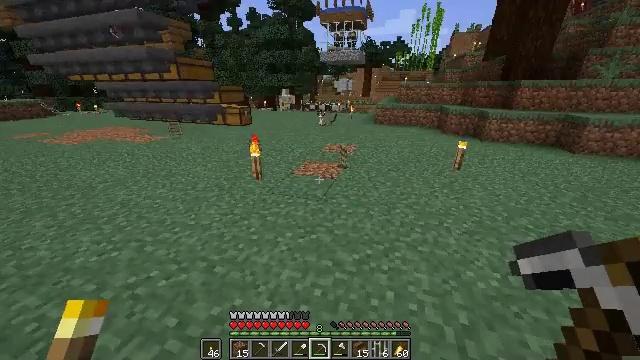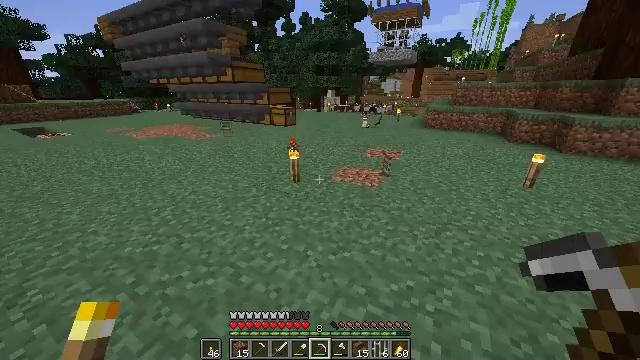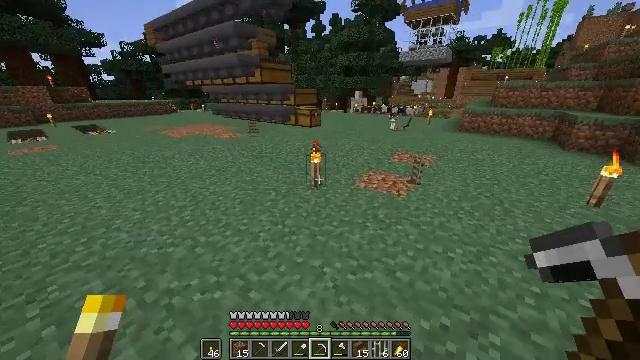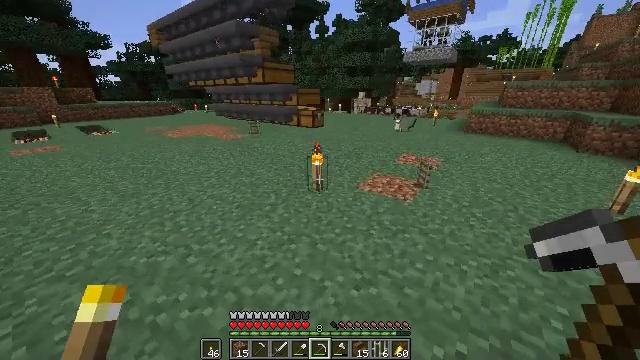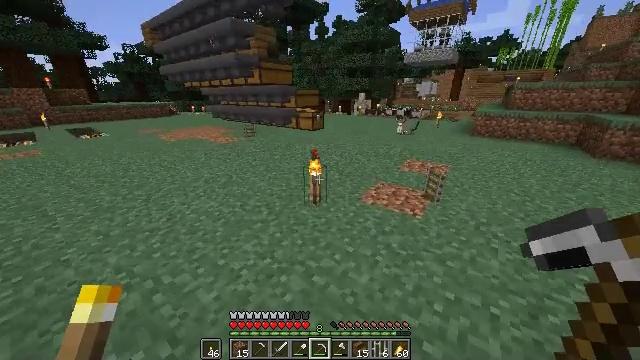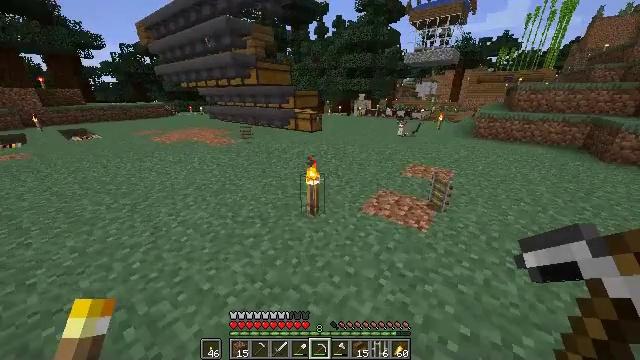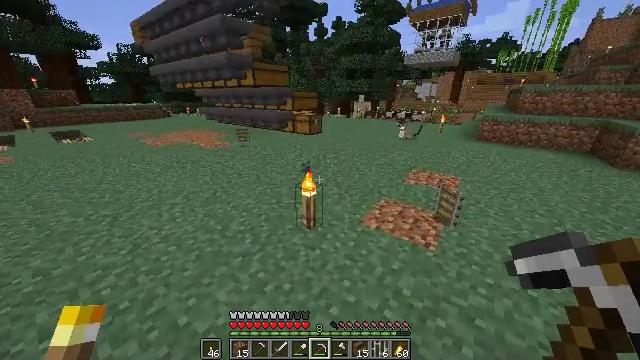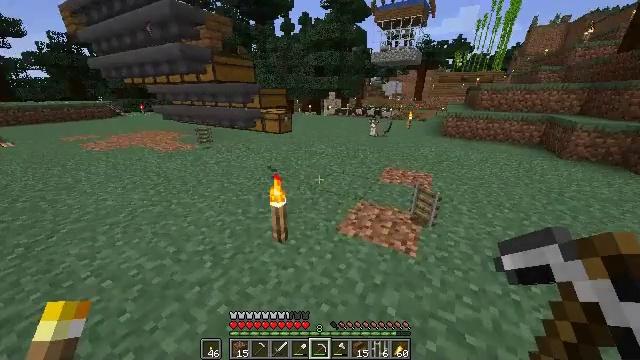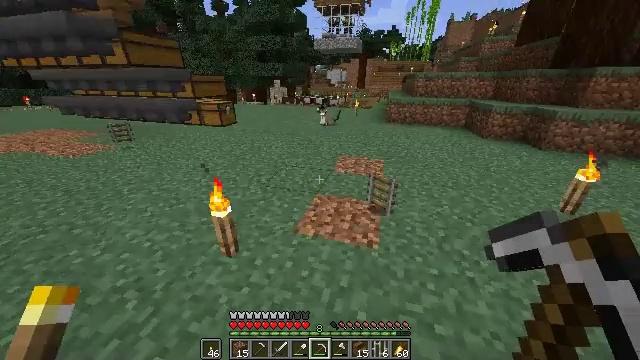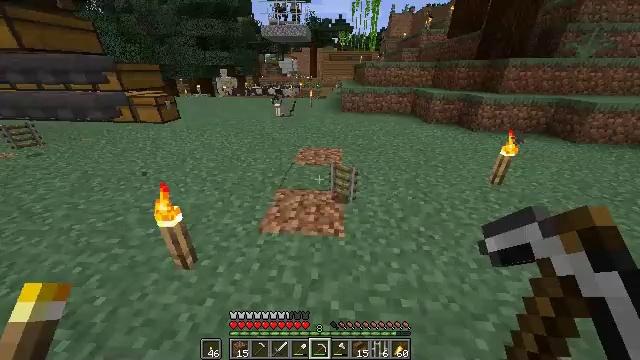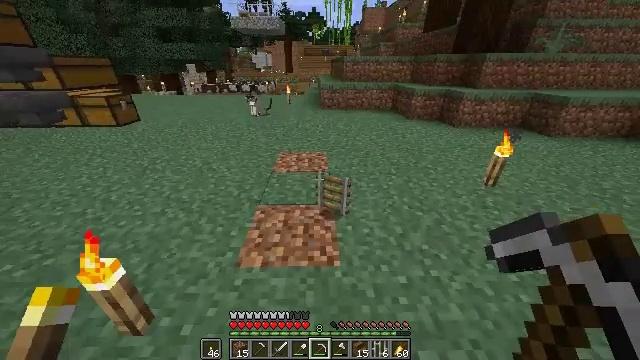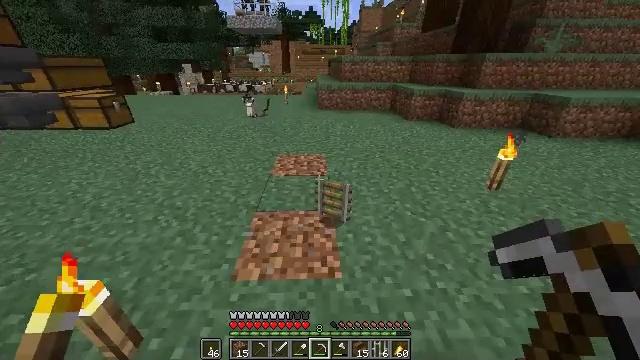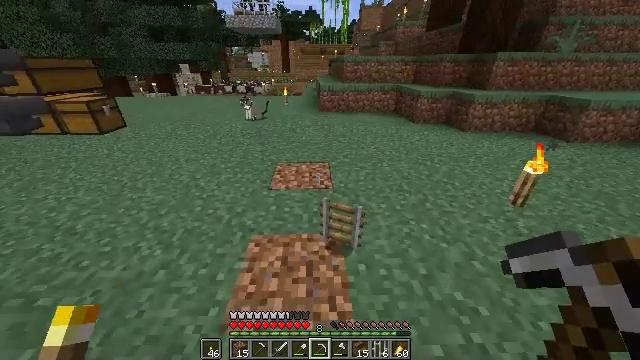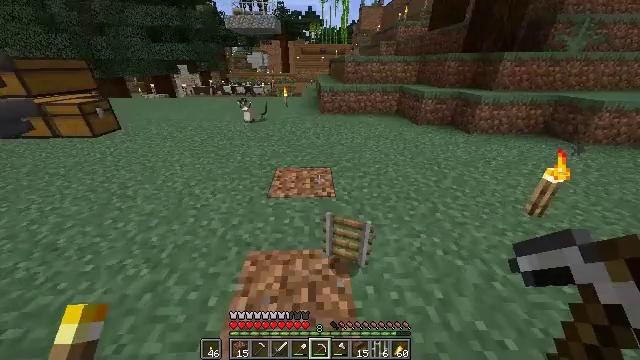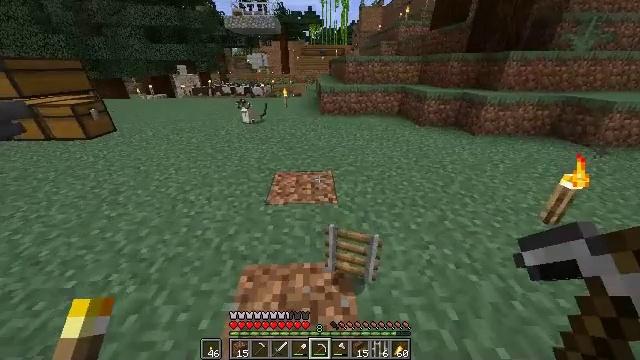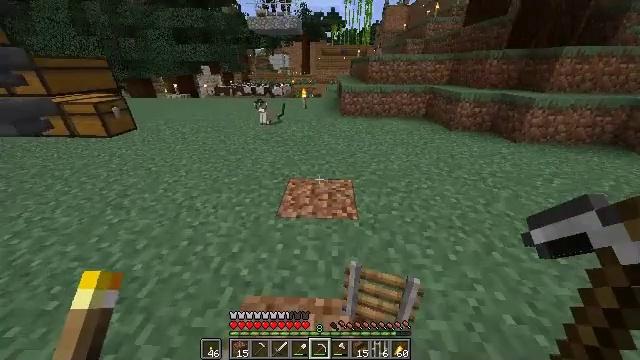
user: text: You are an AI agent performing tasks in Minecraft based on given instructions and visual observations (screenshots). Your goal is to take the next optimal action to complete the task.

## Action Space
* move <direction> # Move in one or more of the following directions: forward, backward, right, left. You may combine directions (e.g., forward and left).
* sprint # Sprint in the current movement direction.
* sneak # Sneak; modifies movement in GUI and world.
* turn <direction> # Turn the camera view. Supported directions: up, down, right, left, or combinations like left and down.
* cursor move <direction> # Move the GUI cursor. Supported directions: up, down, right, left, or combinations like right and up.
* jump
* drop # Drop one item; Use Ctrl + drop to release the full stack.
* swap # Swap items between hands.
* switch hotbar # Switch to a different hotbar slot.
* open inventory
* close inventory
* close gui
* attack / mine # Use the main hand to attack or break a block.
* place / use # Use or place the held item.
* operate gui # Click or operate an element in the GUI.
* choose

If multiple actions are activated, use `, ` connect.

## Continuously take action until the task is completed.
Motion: motion action
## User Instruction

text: Break the powered rail to collect it.
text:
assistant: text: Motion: move forward, sprint, turn left
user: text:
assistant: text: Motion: move forward, turn left
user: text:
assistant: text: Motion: move forward
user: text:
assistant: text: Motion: move forward
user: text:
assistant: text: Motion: move forward
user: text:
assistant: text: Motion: move forward
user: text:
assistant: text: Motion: move forward, turn right
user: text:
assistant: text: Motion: move forward, sprint, turn right and down
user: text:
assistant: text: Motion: move forward, sprint, turn right and down
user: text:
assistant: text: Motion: move forward, sprint, turn right
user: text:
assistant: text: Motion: move forward, sprint
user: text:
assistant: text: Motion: move forward, sprint
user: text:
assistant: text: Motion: move forward, sprint
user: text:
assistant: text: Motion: move forward
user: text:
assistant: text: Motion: move forward, turn left
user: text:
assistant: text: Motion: move forward, turn left
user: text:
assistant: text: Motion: move forward, turn left
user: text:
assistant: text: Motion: move forward, turn left and up
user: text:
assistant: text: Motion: move forward, turn left and up
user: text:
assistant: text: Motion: move forward, sprint, turn left and up
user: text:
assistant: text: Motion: move forward, sprint, turn left and up
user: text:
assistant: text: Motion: move forward, sprint, turn left
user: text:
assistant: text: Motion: move forward, sprint
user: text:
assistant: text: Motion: move forward, sprint
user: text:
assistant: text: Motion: move forward
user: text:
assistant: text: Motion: move forward
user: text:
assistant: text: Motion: move forward
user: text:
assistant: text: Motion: move forward
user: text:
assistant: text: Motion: move forward
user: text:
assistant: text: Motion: move forward